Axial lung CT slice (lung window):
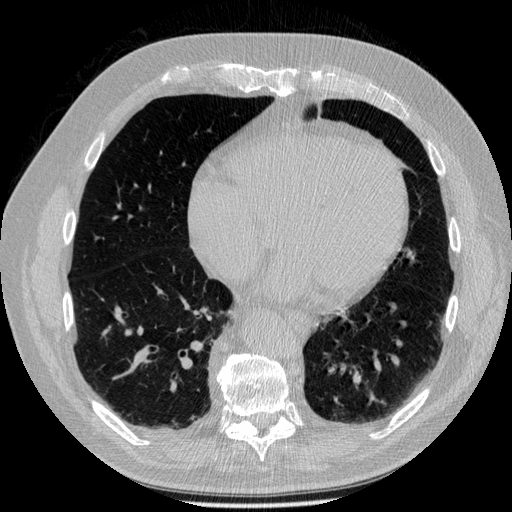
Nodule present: no